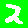
Digit: 2